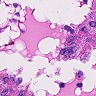
Metastatic tissue present: no